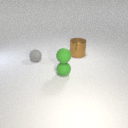
small green rubber sphere below small green rubber sphere